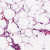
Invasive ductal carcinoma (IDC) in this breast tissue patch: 0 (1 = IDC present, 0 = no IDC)